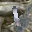
Label: 1